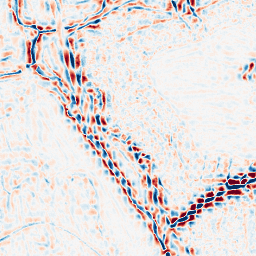
Category: wavelet
Decomposition family: wavelet_dwt
Decomposition parameters: wavelet: coif2
level: 3
Upsampling method: cubic_mitchell
Upsampling parameters: scale: 4
Upsampling scale: 4